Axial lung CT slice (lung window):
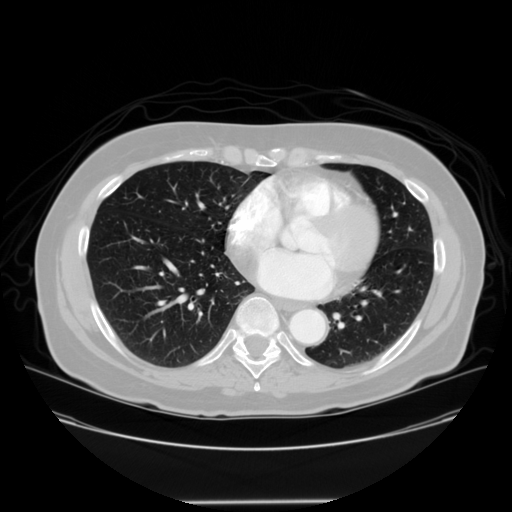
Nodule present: no